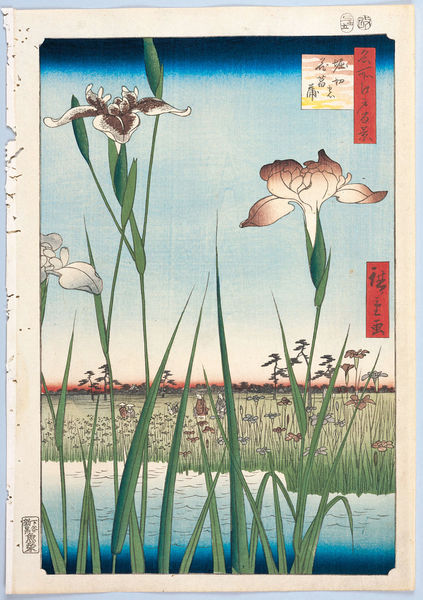
Titel: 100 berühmte Ansichten von Edo
Künstler: Utagawa Hiroshige
Schlagwörter: baum, blau, blätter, himmel, wasser, weiß, fluss, grün, landschaft, menschen, see, teich, ufer, blume, blumen, blüte, blüten, gras, rot, horizont, schilf, pflanze, pflanzen, farbig, holzschnitt, japan, farbe, graphik, schriftzeichen, blühen, asien, druck, stich, asiatisch, koloriert, lilie, stängel, china, iris, seegras, siegel, lilien, tuschzeichnung, coloriert, reis, ikebana, wasser see, 1800, hiroshige, oloriert